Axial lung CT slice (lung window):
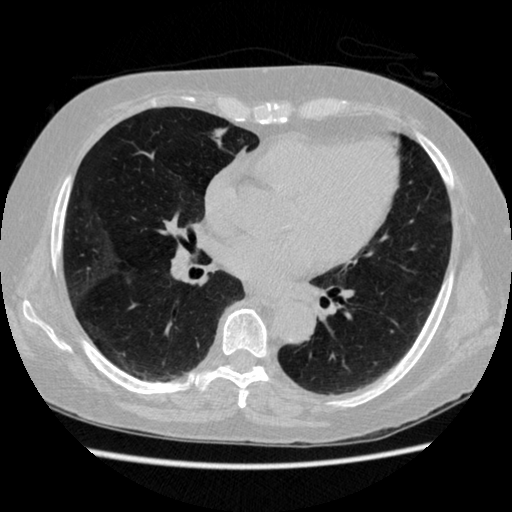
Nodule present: no